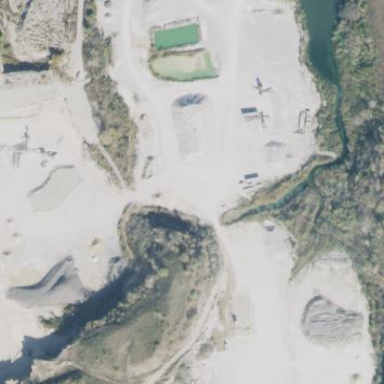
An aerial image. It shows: Quarry area.